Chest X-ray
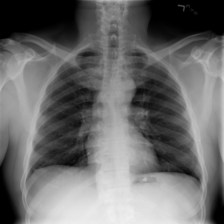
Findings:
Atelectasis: negative
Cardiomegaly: negative
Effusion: negative
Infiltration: positive
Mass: negative
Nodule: negative
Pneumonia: negative
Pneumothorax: negative
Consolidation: negative
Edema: negative
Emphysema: negative
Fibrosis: negative
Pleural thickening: negative
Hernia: negative